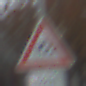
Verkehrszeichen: SeitenwindVonLinks
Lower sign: LaengeEinerStrecke4
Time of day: MorningAfternoon
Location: Outdoor (Suburban)
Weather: PartlyCloudy
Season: NotSpecified
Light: Natural